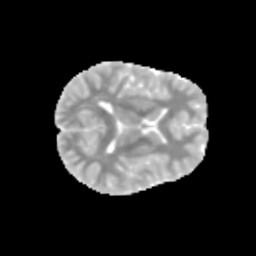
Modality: MD
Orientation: axial
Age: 9
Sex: male
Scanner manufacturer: siemens
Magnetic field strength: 3 T
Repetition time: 3.8 s
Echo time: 0.07 s